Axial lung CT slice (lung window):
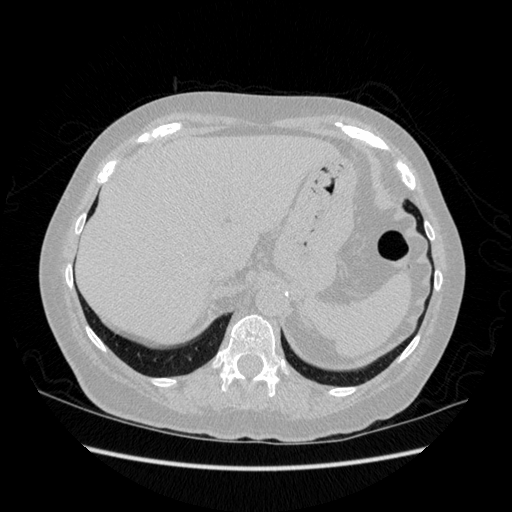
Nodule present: no